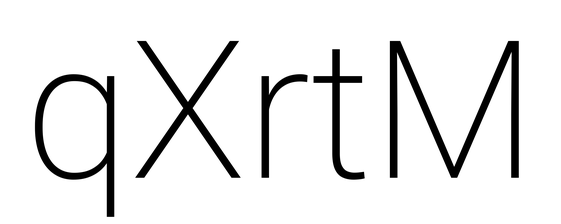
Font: Roboto_ExtraLight